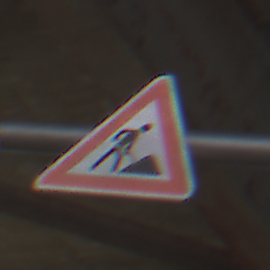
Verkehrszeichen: Arbeitsstelle
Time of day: Midday
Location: Roofed (Special)
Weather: Overcast
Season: NotSpecified
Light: Natural